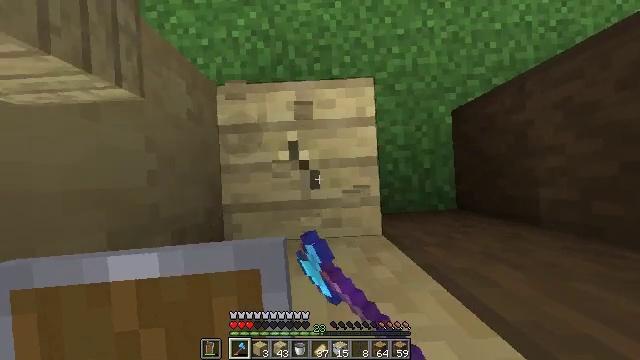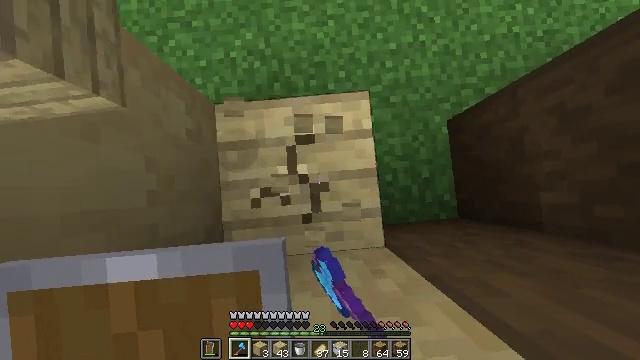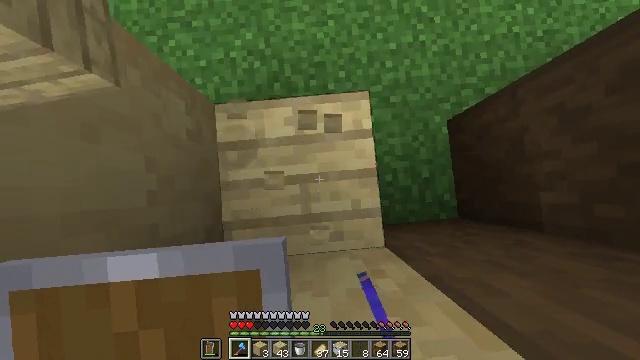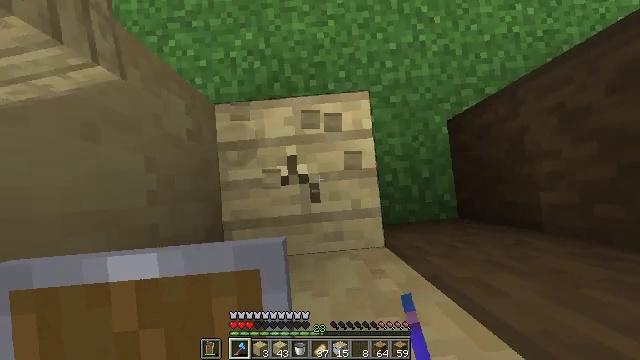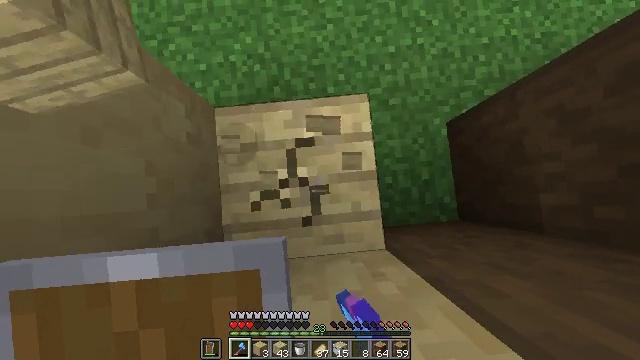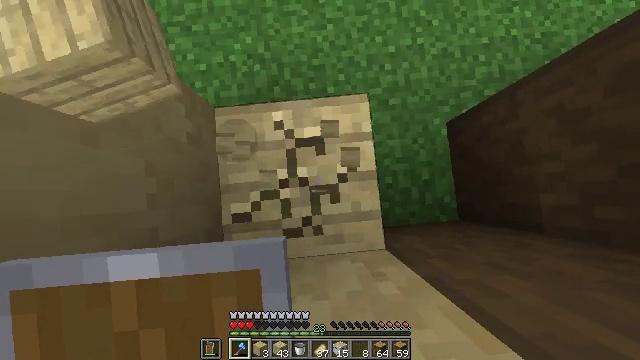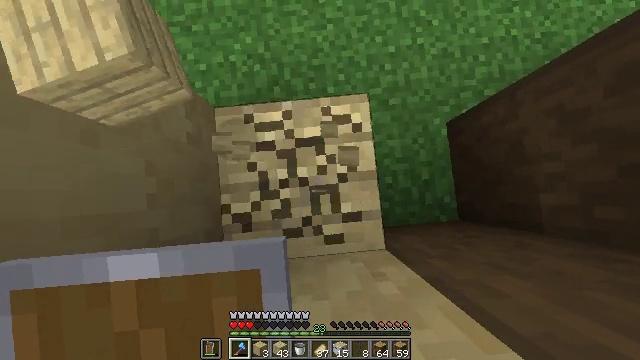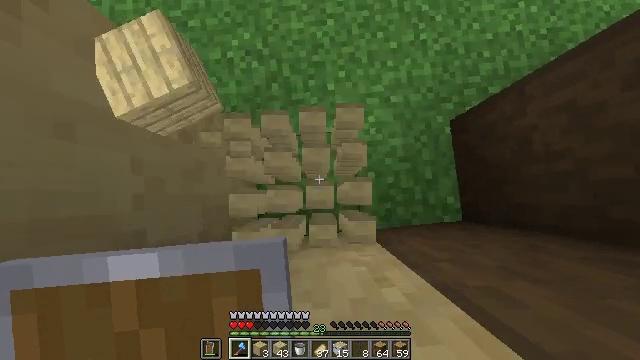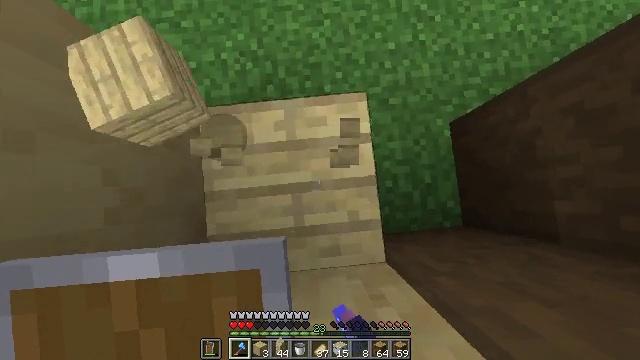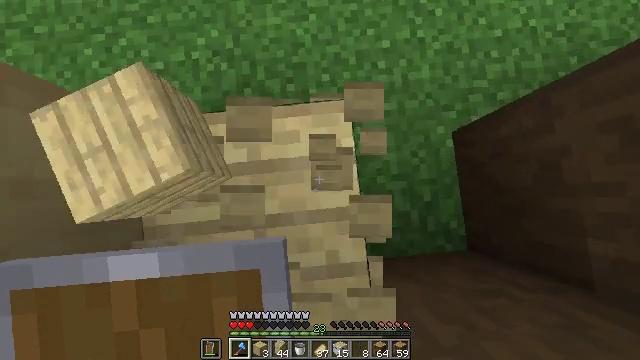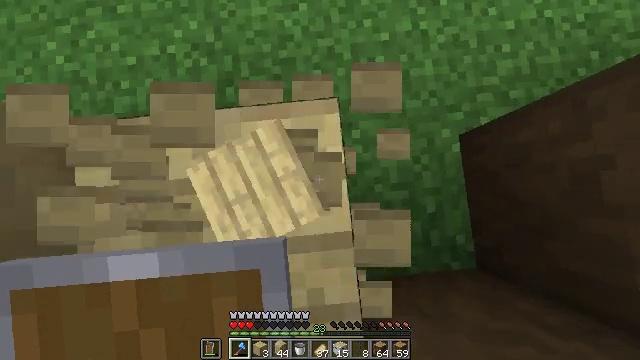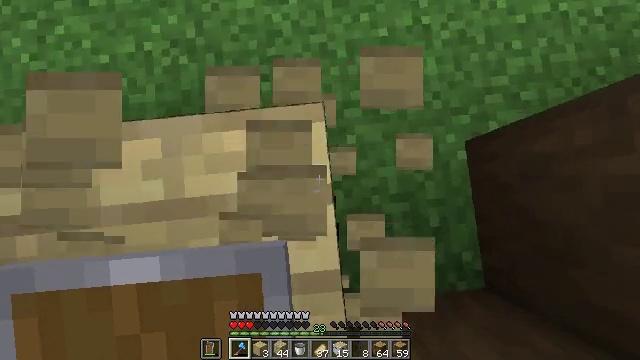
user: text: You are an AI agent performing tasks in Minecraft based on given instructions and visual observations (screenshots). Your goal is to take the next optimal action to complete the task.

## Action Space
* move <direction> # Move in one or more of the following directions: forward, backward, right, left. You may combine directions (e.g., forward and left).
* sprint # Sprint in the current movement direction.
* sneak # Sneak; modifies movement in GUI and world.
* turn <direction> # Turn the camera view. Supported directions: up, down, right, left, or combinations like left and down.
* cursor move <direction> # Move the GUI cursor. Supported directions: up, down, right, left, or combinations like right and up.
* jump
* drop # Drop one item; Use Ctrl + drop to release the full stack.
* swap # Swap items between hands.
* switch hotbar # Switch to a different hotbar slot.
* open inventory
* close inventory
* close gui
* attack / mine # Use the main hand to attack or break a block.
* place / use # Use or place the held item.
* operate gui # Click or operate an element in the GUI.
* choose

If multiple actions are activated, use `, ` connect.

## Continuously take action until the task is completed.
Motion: motion action
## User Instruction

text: Remove birch planks to collect them.
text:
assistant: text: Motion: turn right and up, attack / mine
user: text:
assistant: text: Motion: no_op
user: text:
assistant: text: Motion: attack / mine
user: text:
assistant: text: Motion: attack / mine
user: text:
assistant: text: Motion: attack / mine
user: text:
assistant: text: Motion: attack / mine
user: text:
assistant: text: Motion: attack / mine
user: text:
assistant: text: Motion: attack / mine
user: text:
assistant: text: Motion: attack / mine
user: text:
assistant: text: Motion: attack / mine
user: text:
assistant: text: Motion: attack / mine
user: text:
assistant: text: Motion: attack / mine